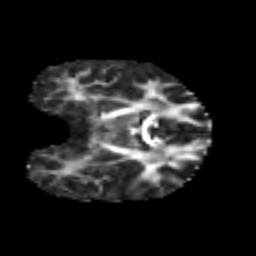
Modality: FA
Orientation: coronal
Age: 6
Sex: male
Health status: healthy